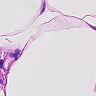
Metastatic tissue present: no